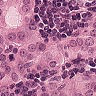
Metastatic tissue present: yes